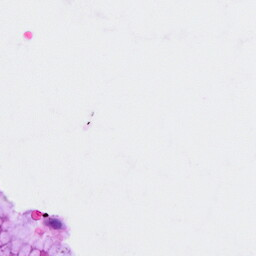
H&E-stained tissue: Cervix